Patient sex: M
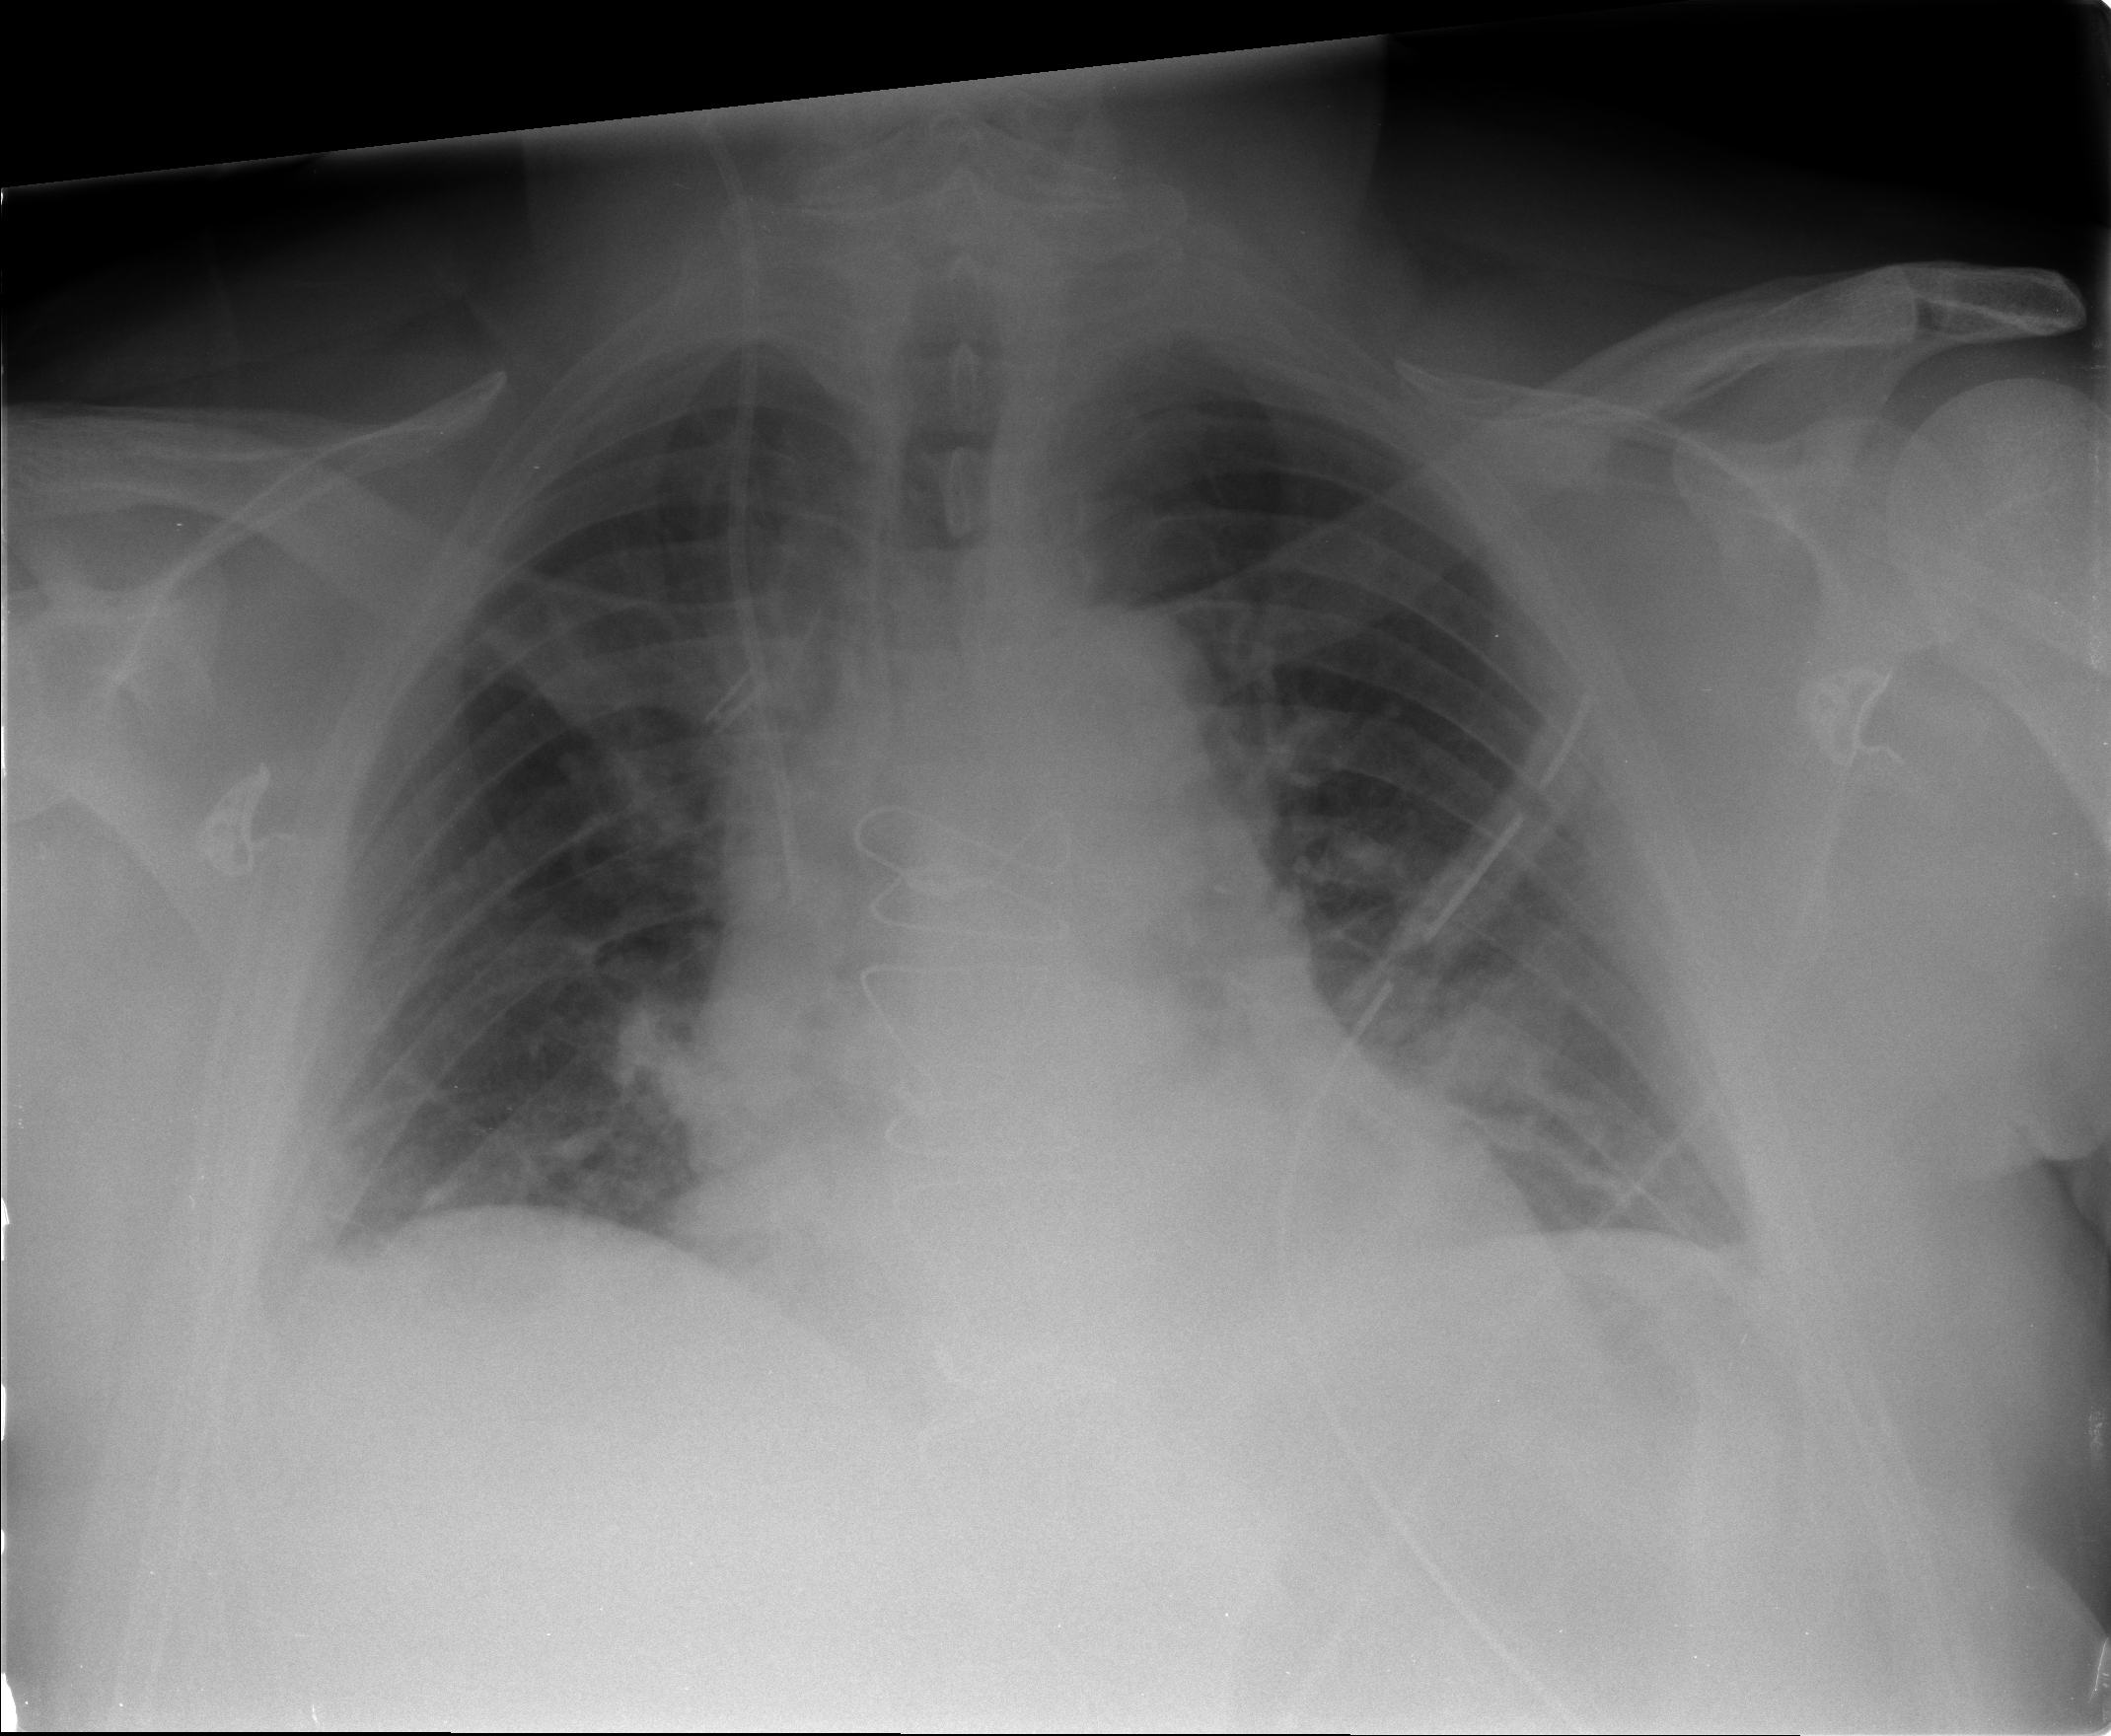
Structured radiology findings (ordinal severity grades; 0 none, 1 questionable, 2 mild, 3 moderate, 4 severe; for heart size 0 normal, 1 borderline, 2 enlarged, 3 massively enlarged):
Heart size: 2
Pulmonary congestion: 1
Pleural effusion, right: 0
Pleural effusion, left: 0
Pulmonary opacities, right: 0
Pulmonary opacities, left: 0
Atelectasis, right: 2
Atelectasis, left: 2